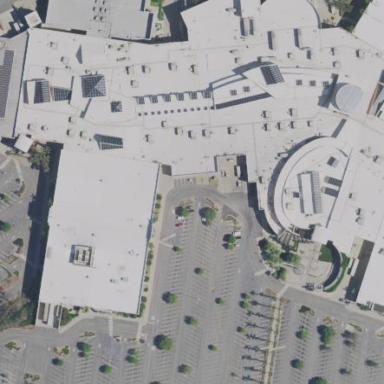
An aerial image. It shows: Mall building with various shops inside.